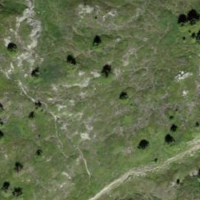
EUNIS habitat code: 26
Species observed at this site:
Parnassia palustris